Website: walmart
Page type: customer-info-address
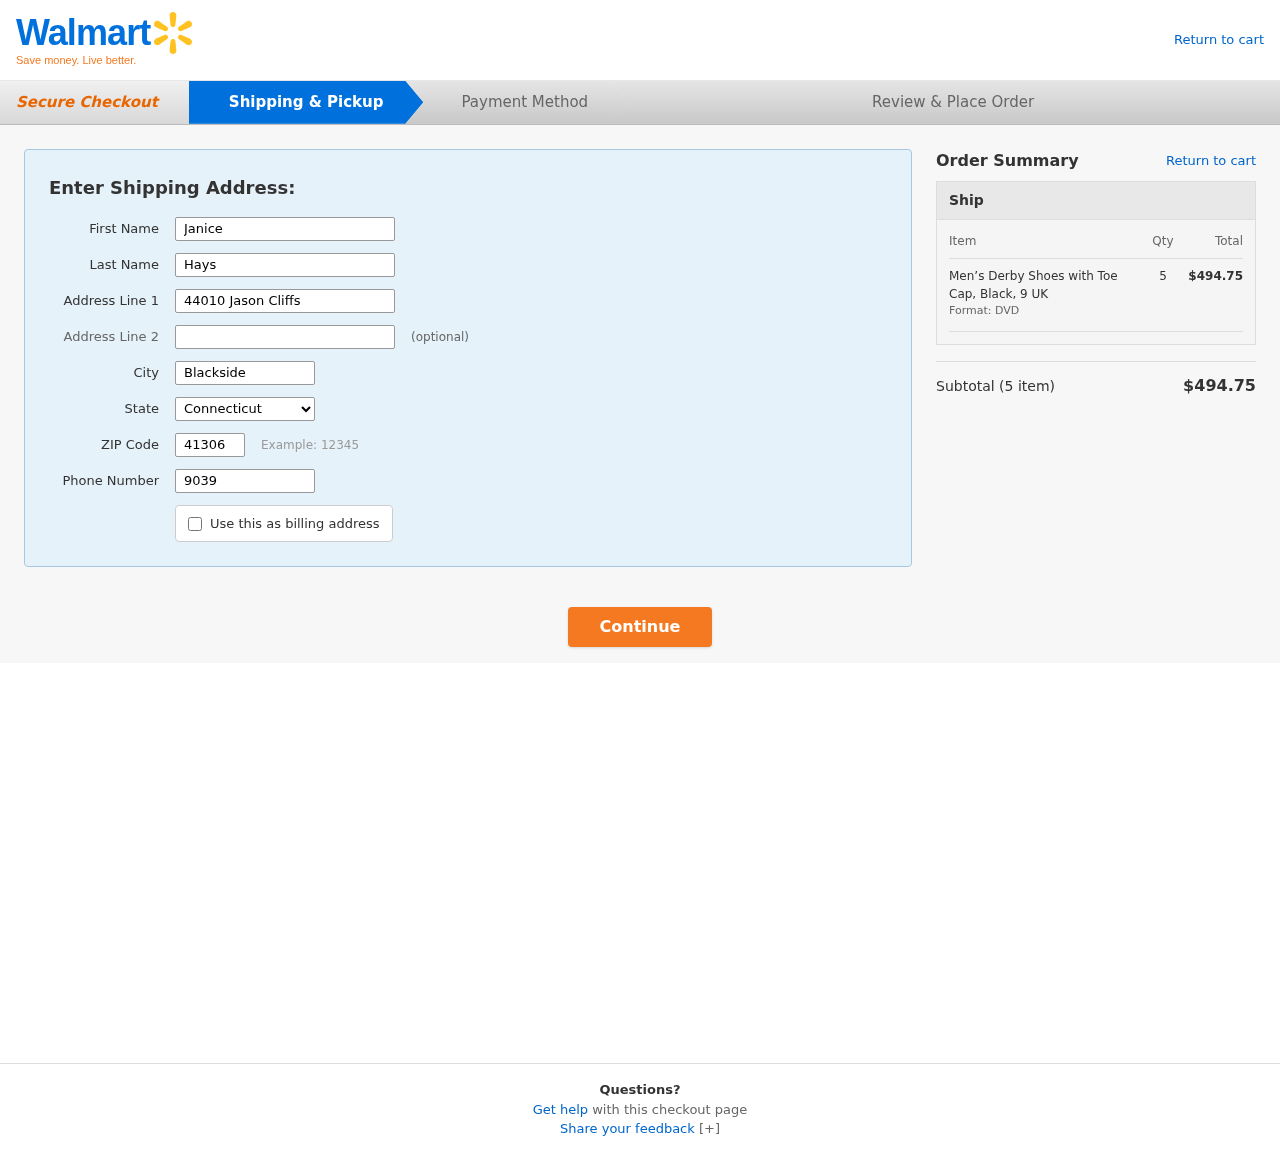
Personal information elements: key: PII_CITY
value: Blackside
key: PII_FIRSTNAME
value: Janice
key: PII_LASTNAME
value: Hays
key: PII_PHONE
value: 9039363237
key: PII_POSTCODE
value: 41306
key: PII_STATE
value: Connecticut
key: PII_STREET
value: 44010 Jason Cliffs
Product elements: key: PRODUCT1_NAME
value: Men’s Derby Shoes with Toe Cap, Black, 9 UK
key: PRODUCT1_QUANTITY
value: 5
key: PRODUCT1_LINE_TOTAL
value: $494.75
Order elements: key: ORDER_NUM_ITEMS
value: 5
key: ORDER_SUBTOTAL
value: $494.75